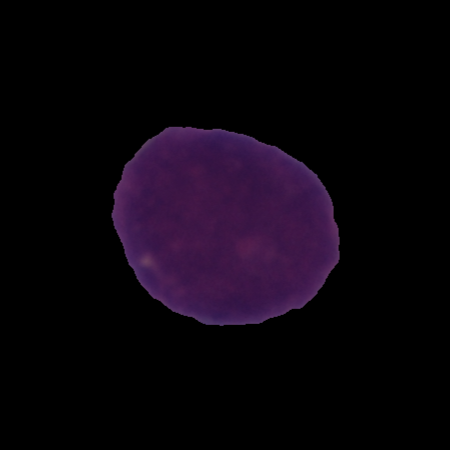
Label: cancer